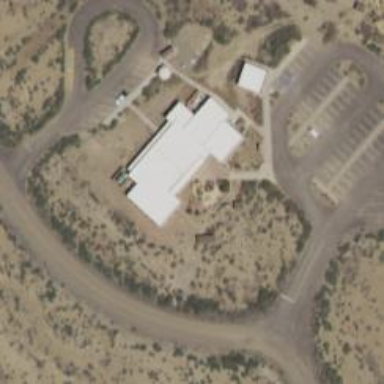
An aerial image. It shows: Ranger station building.